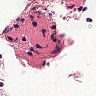
Metastatic tissue present: no